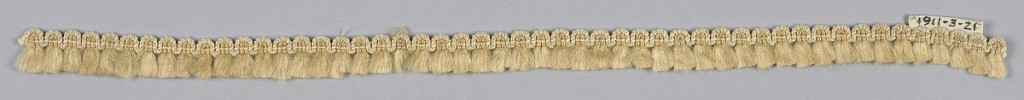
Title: Fringe
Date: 19th century
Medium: silk Technique: woven
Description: White skirt threads arranged in bunches with heading outlined in silk cord forming scallops at the top.